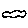
Label: cloud